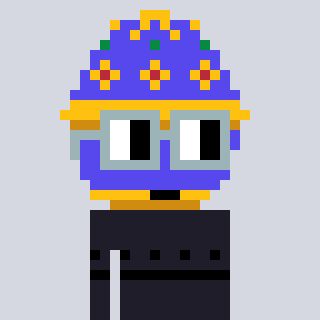
a pixel art character with square dark gray glasses, a faberge-shaped head and a grayscale-colored body on a cool background